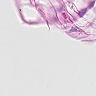
Metastatic tissue present: no